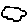
Label: cloud